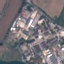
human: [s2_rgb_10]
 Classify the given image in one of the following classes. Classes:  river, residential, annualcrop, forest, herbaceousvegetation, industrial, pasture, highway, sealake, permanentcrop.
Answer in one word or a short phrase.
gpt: Industrial